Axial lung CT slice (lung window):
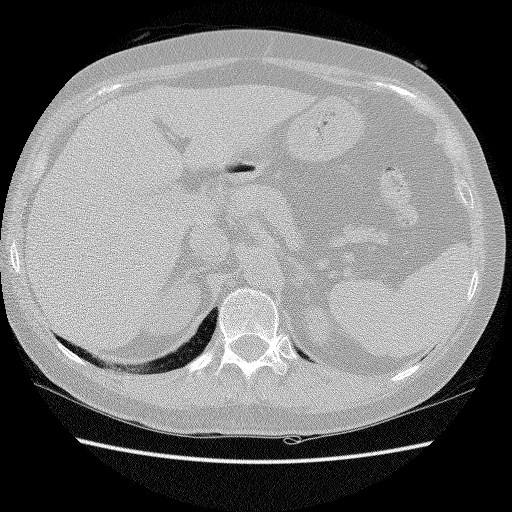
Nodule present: no